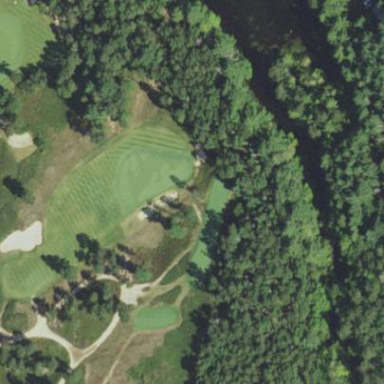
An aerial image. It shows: Area of rough grass used for golf.